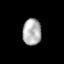
Tissue: prostate
Cell type: Myeloid cells
Senescence score: 0.2822
Nuclear area (px): 487
Mean DAPI intensity: 176.345